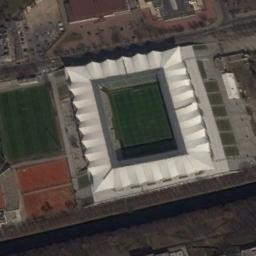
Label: stadium